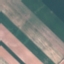
Land use / land cover class: AnnualCrop